Question: I have list of integers and want to get frequency of each integer. This was discussed <URL>
The problem is that approach I'm using gives me frequency of floating numbers when my data set consist of integers only. Why that happens and how I can get frequency of integers from my data?
I'm using pyplot.histogram to plot a histogram with frequency of occurrences
'''
import numpy as np
import matplotlib.pyplot as plt
from numpy import *
data = loadtxt('data.txt',dtype=int,usecols=(4,)) #loading 5th column of csv file into array named data.
plt.hist(data) #plotting the column as histogram
'''
I'm getting the histogram, but I've noticed that if I "print" hist(data)
'''
hist=np.histogram(data)
print hist(data)
'''
I get this:
'''
(array([ 2323, 16338, 1587, 212, 26, 14, 3, 2, 2, 2]),
array([ 1. , 2.8, 4.6, 6.4, 8.2, 10. , 11.8, 13.6, 15.4,
17.2, 19. ]))
'''
Where the second array represent values and first array represent number of occurrences.
In my data set all values are integers, how that happens that second array have floating numbers and how should I get frequency of integers?
UPDATE:
This solves the problem, thank you Lev for the reply.
'''
plt.hist(data, bins=np.arange(data.min(), data.max()+1))
'''
To avoid creating a new question how I can plot columns "in the middle" for each integer? Say, I want column for integer 3 take space between 2.5 and 3.5 not between 3 and 4.

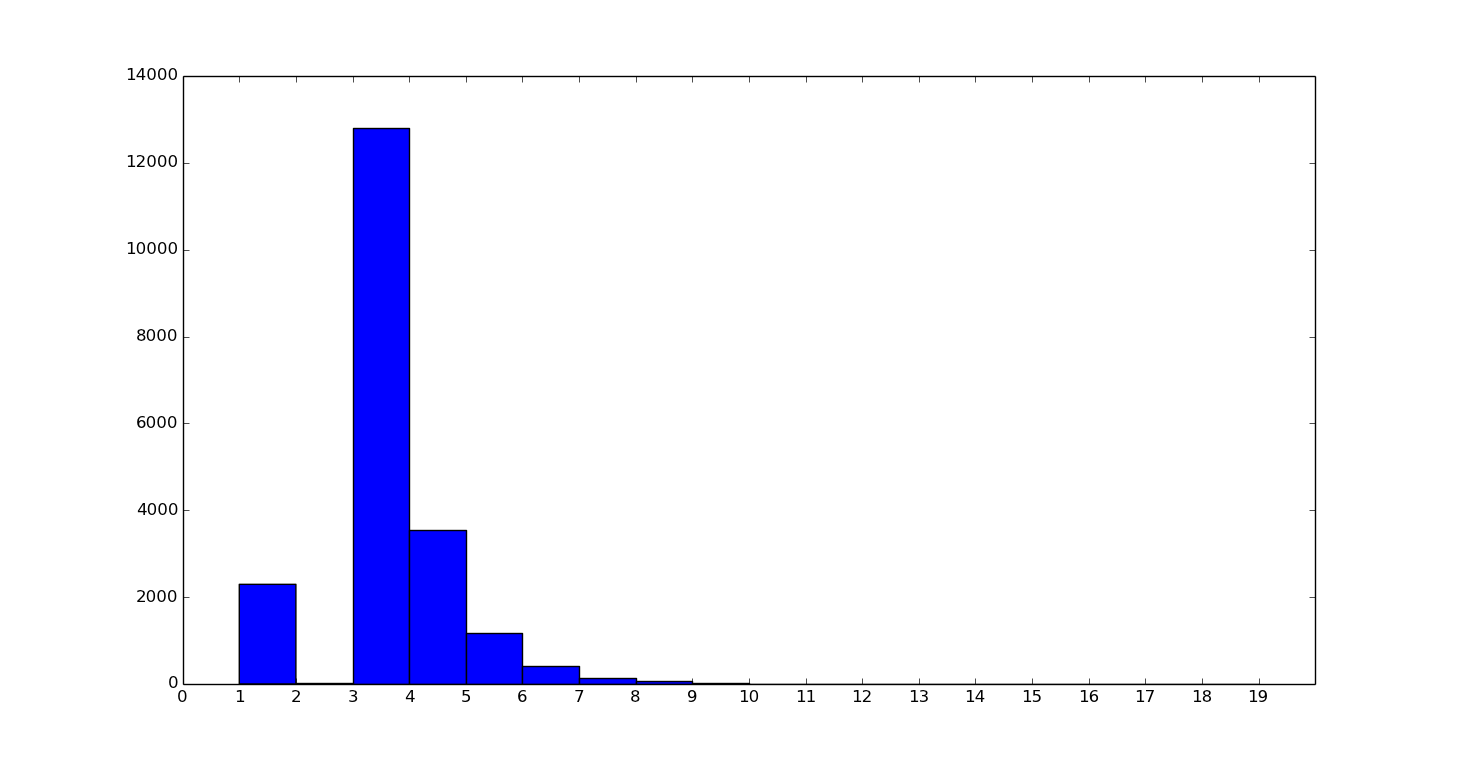
Answer: If you don't specify what bins to use, 'np.histogram' and 'pyplot.hist' will use a default setting, which is to use 10 equal bins. The left border of the 1st bin is the smallest value and the right border of the last bin is the largest.
This is why the bin borders are floating point numbers. You can use the 'bins' keyword arguments to enforce another choice of bins, e.g.:
'''
plt.hist(data, bins=np.arange(data.min(), data.max()+1))
'''
the easiest way to shift all bins to the left is probably just to subtract 0.5 from all bin borders:
'''
plt.hist(data, bins=np.arange(data.min(), data.max()+1)-0.5)
'''
Another way to achieve the same effect (not equivalent if non-integers are present):
'''
plt.hist(data, bins=np.arange(data.min(), data.max()+1), align='left')
'''